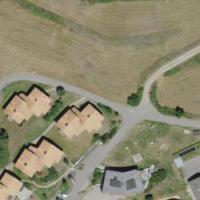
EUNIS habitat code: 24
Species observed at this site:
Macroglossum stellatarum
Leonurus cardiaca